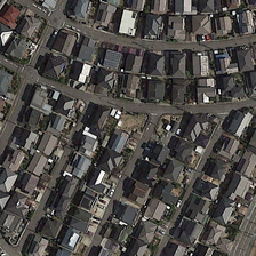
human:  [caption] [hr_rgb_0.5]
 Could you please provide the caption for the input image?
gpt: You can see straight and curved roads, with houses arranged side by side.

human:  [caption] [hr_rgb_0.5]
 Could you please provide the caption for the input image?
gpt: Both straight roads and arched roads can be seen along which houses are next to each other.

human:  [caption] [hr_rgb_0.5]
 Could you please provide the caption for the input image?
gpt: this residential area is seperated by curved and straight roads .

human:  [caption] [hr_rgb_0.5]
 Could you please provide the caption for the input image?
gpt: Straight roads and arc roads can be lined up and viewed along the house.

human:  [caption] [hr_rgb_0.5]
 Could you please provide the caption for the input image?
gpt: Mr. Sima saw the house by the road